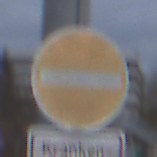
Verkehrszeichen: VerbotDerEinfahrt
Zusatzzeichen unten: BesondereFahrzeugeUndTransportgueter4
Umgebung: Outdoor, Suburban
Tageszeit: SunriseSunset
Wetter: PartlyCloudy
Licht: Natural
Jahreszeit: NotSpecified
Kontrast: LowContrast